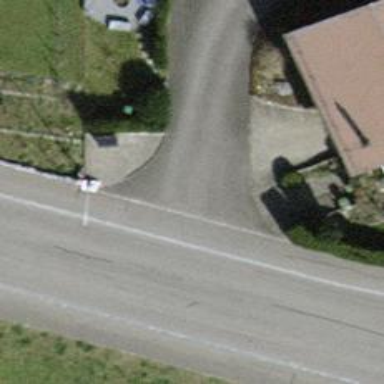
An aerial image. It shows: Asphalt sidewalk.